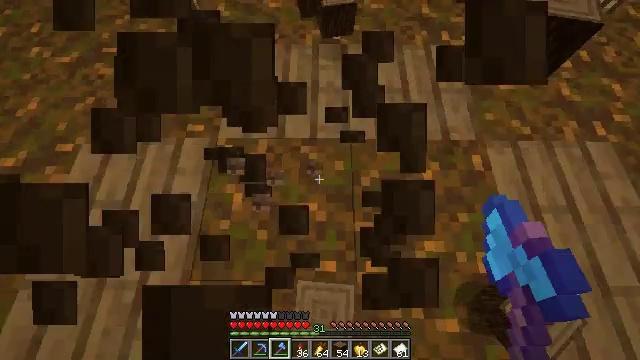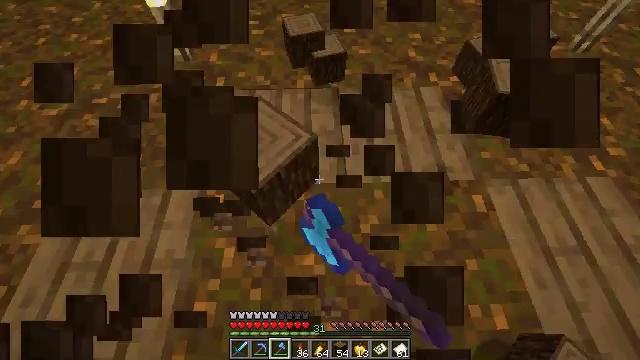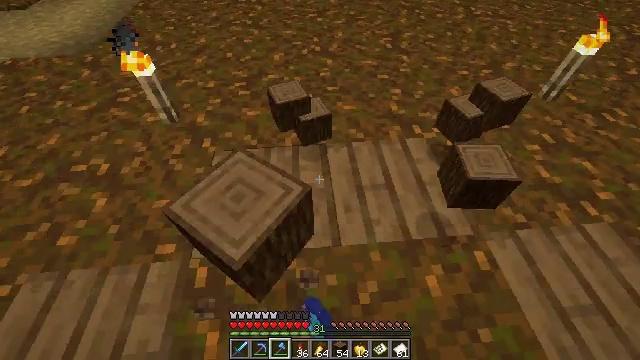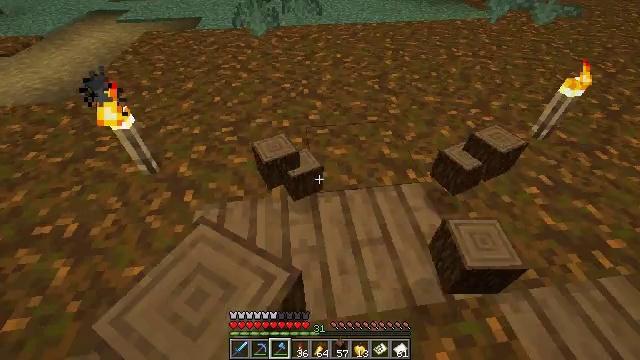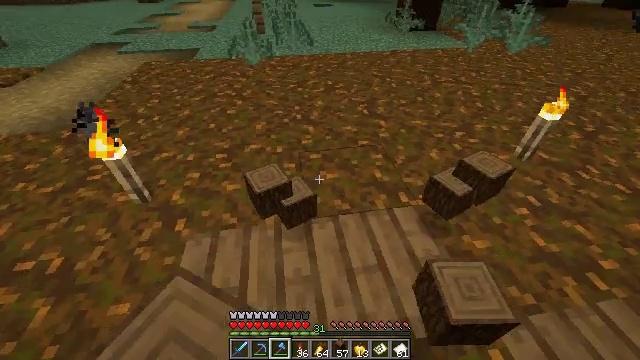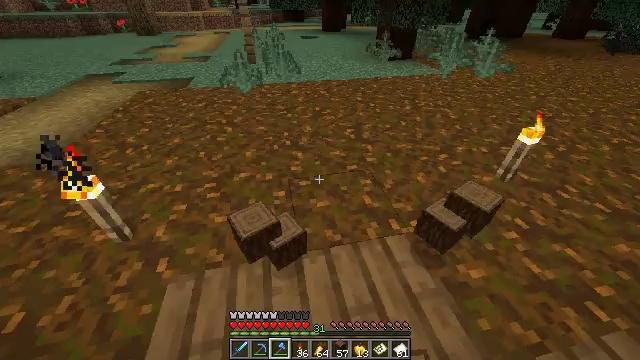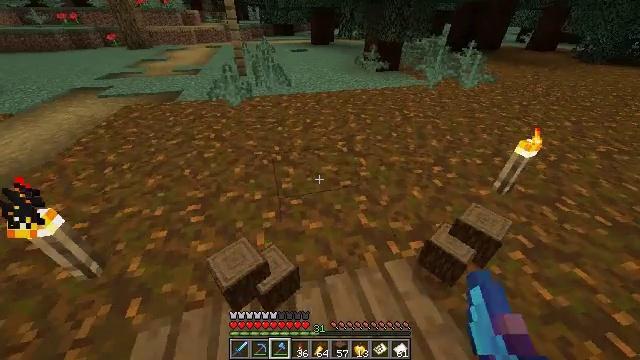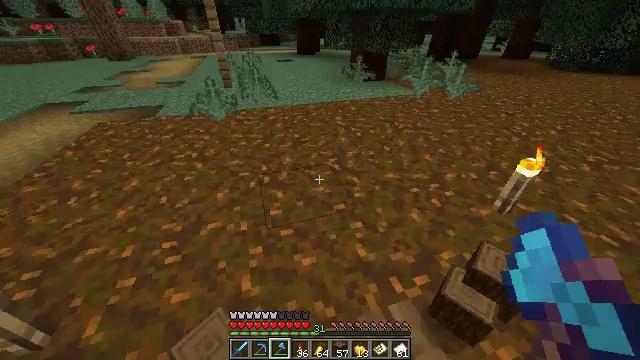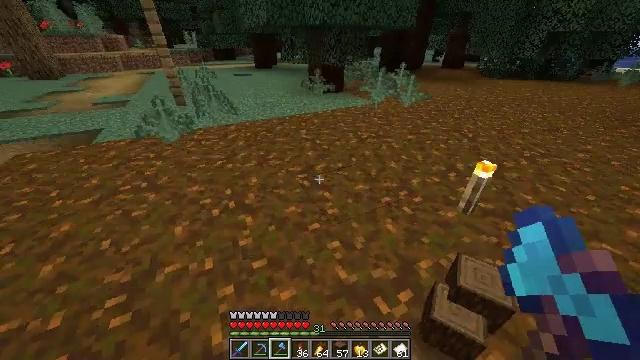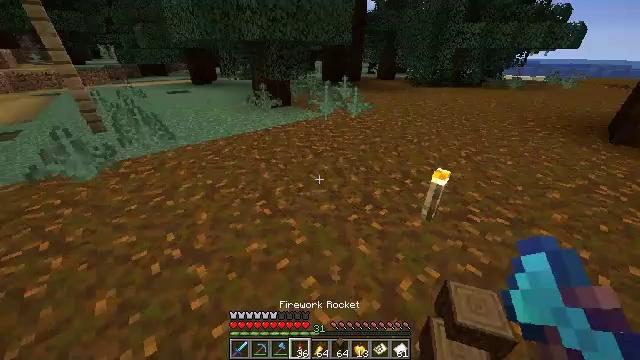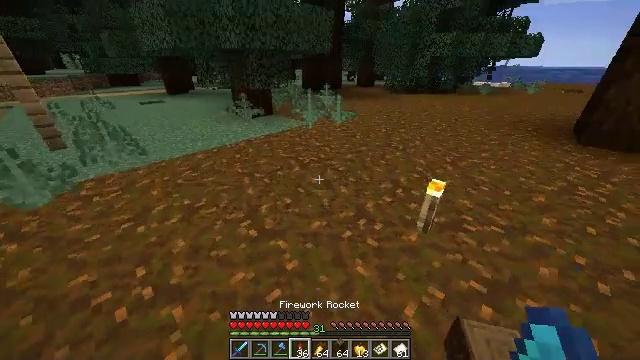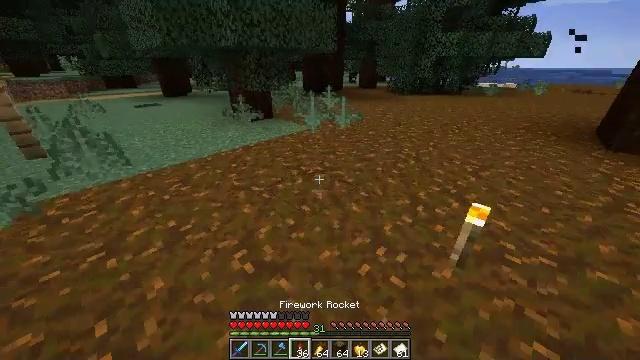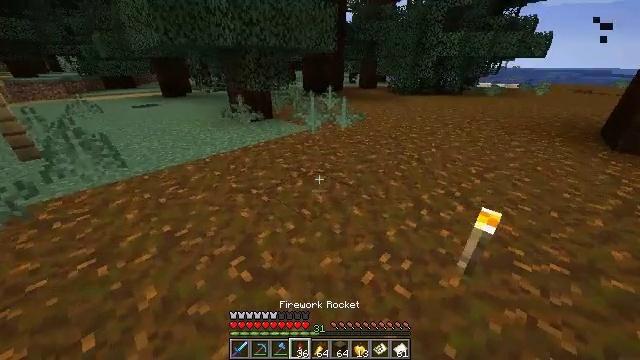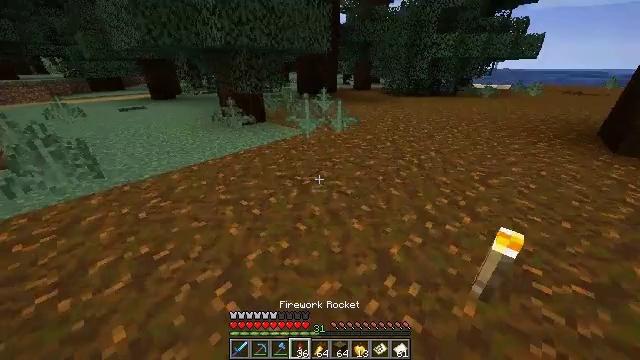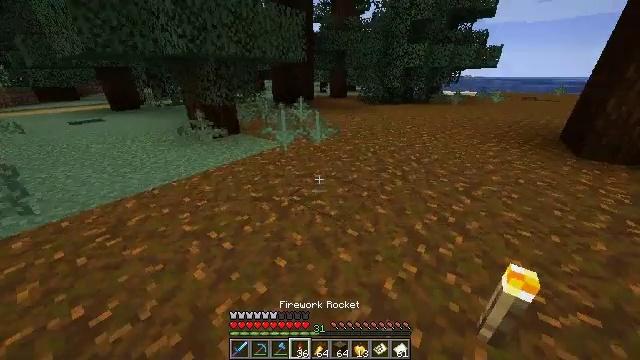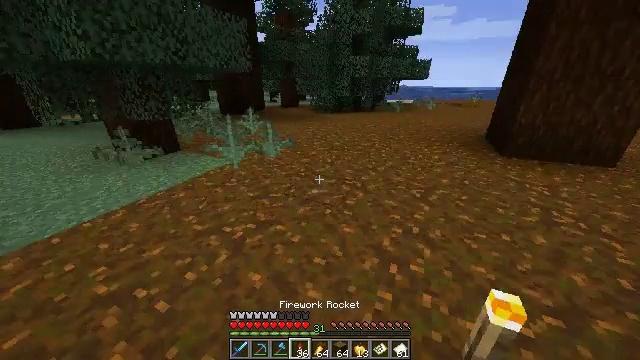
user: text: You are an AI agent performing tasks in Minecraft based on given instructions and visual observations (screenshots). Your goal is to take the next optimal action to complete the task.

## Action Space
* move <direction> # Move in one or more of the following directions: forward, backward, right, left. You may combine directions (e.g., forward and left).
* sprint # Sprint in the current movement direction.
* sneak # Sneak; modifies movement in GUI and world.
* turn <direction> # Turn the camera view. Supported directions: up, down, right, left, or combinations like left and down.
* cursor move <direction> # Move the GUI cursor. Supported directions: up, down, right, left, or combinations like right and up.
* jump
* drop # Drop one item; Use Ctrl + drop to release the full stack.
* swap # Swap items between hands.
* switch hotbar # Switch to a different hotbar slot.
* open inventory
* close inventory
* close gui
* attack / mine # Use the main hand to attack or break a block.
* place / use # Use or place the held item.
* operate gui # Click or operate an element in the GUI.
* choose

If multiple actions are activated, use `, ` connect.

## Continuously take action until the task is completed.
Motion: motion action
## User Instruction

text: Break the spruce leaves to clear the area.
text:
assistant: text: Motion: move forward, turn right and up, attack / mine
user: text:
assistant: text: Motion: move forward, turn right and up
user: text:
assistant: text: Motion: move forward, sprint, turn right and up
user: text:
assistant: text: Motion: move forward, sprint, turn right and up
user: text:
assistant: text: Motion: move forward, sprint, turn right and up
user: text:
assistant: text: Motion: move forward, sprint, turn right and up
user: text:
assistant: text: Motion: move forward, sprint, turn right and up
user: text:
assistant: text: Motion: move forward, sprint, turn right and up
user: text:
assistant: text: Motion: move forward, sprint, turn right and up
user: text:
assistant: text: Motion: move forward, sprint, turn right and up
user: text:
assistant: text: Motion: move forward, sprint
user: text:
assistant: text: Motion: move forward, sprint
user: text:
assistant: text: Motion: move forward, sprint, turn right
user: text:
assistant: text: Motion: move forward, sprint, turn right and up
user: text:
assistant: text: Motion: move forward, sprint, turn right and up
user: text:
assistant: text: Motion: move forward, sprint, turn right and up
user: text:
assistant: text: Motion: move forward, sprint
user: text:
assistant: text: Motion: move forward, sprint, turn right and up
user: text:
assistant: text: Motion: move forward, sprint, turn right and up
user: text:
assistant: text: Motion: move forward, sprint, turn right and up, jump
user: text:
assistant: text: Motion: move forward, sprint, turn right and up, jump
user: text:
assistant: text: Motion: move forward, sprint, turn up, jump
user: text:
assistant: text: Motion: move forward, sprint, turn up
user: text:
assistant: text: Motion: move forward, sprint, turn up, use / place, jump
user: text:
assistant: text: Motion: move forward, sprint, use / place, jump
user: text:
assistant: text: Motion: move forward, sprint, use / place, jump
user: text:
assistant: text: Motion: move forward, sprint, use / place, jump
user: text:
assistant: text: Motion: move forward, sprint, jump
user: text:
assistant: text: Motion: move forward, sprint, jump
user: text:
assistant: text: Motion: move forward, sprint, jump